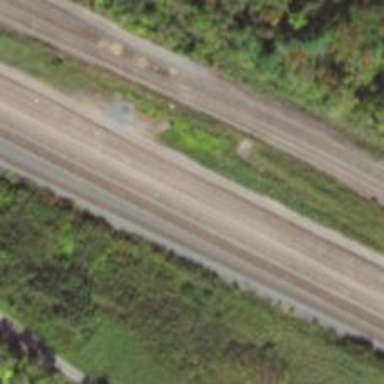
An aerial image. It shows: Railway yard used for servicing trains.